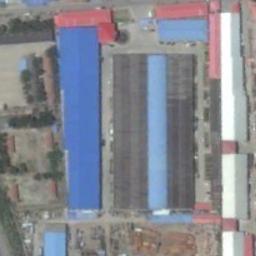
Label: industrial_area